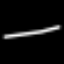
Label: line